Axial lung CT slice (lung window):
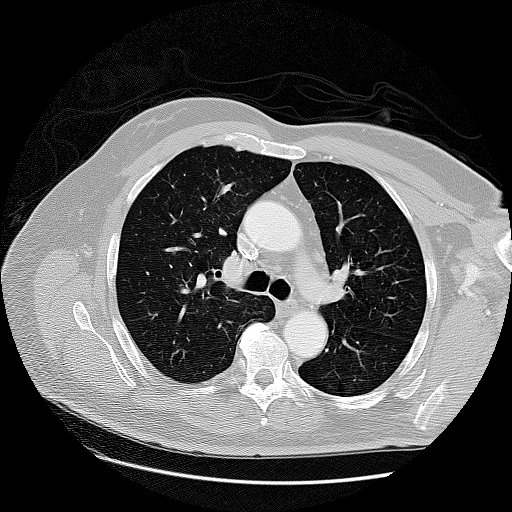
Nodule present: no